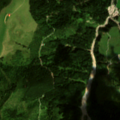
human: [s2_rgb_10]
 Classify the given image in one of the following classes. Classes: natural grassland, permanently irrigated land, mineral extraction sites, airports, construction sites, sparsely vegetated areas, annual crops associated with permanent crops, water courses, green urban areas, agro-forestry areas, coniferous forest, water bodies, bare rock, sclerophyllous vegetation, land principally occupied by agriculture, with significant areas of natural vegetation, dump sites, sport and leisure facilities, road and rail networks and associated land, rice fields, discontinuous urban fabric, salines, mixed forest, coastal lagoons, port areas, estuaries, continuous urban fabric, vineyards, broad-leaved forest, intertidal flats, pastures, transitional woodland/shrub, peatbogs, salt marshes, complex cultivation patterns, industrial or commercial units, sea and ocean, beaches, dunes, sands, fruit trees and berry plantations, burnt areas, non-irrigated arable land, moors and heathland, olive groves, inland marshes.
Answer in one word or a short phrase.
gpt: pastures, complex cultivation patterns, coniferous forest, moors and heathland, transitional woodland/shrub